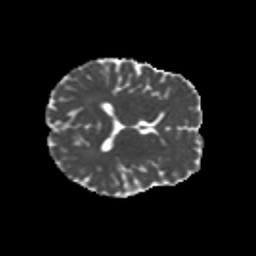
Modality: MD
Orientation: axial
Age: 24
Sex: female
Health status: healthy
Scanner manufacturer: siemens
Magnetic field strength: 3 T
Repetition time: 8.6 s
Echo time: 0.095 s